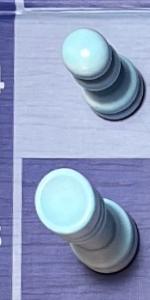
Label: Rook_White